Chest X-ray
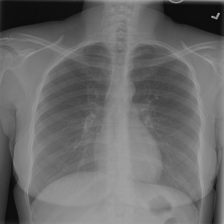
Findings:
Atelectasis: negative
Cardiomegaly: negative
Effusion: negative
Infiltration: negative
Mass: negative
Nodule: negative
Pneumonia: negative
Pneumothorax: negative
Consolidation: negative
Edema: negative
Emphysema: negative
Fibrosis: negative
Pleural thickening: negative
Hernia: negative